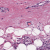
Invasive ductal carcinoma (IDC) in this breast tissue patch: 1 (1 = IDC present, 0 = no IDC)